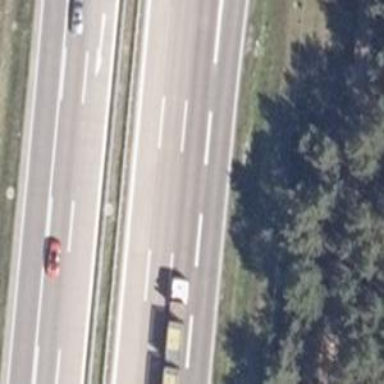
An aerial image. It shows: Motorway junction.